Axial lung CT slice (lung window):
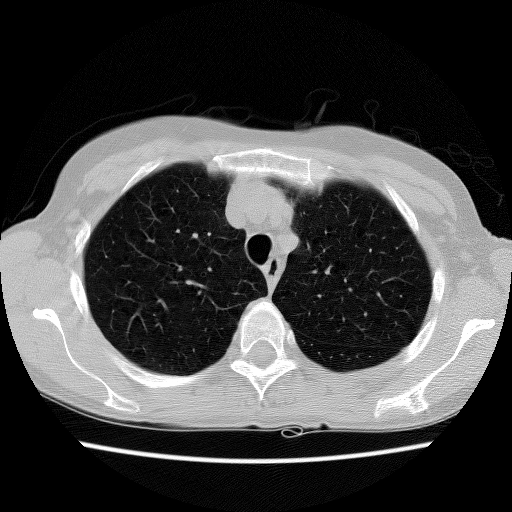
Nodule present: no